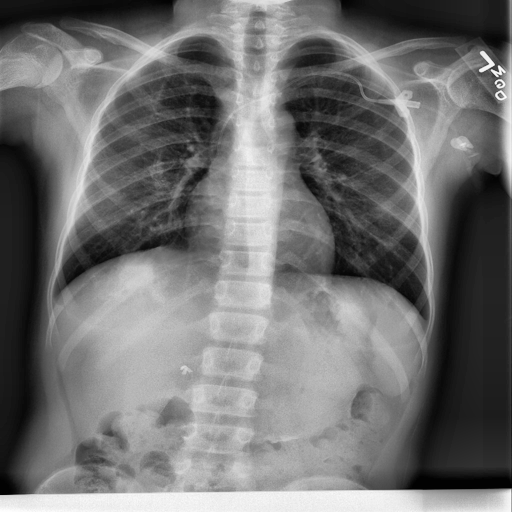
Finding: NORMAL